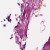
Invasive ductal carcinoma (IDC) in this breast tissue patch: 0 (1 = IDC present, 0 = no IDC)